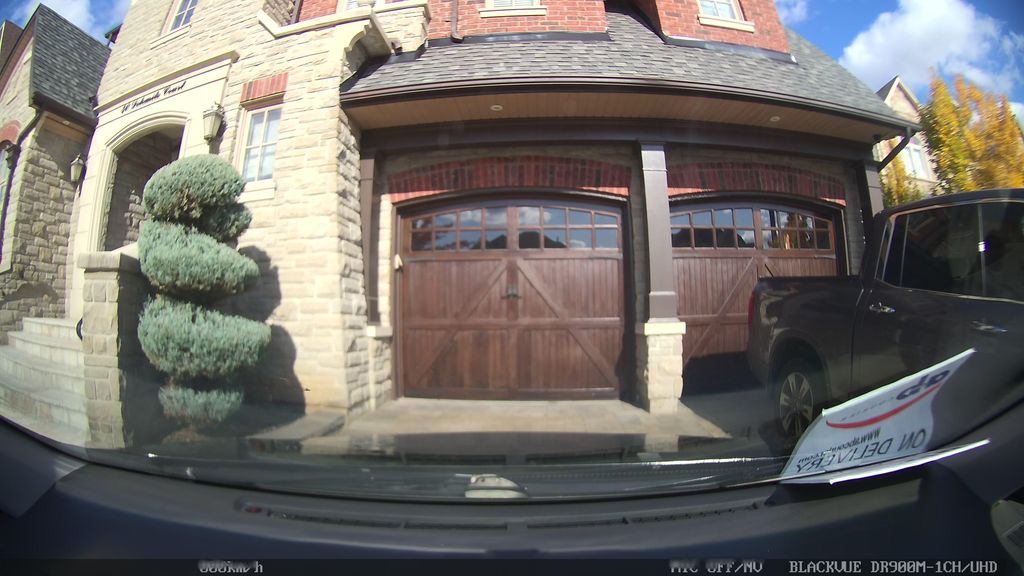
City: toronto